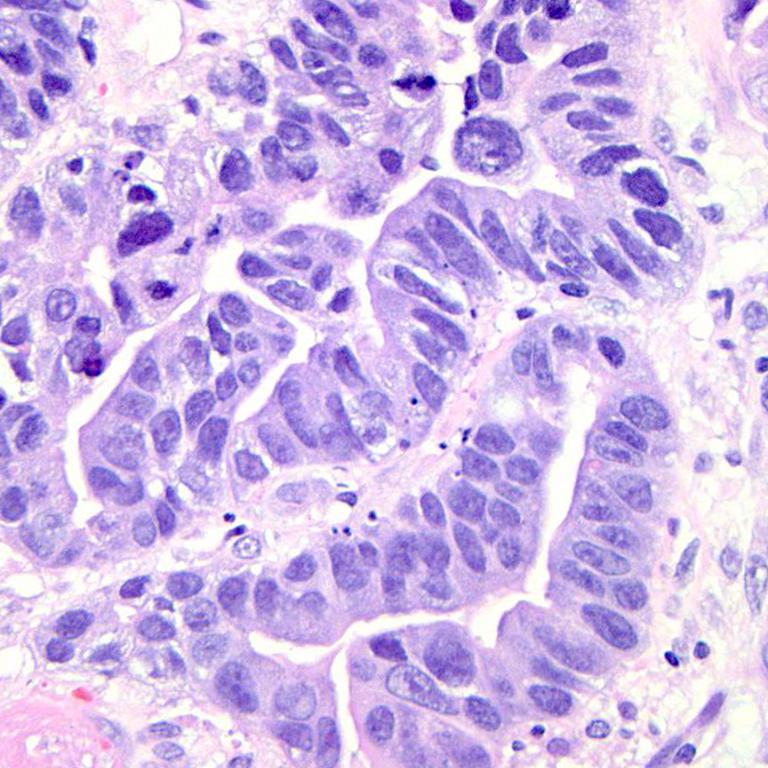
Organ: colon
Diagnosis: adenocarcinomas